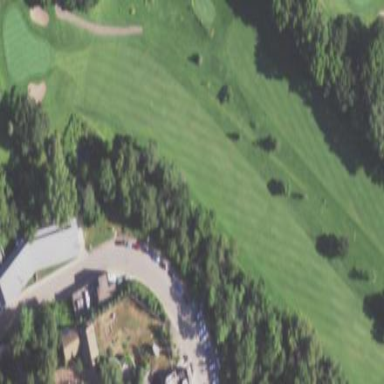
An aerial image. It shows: Grassy area designated as golf fairway.